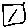
Label: square